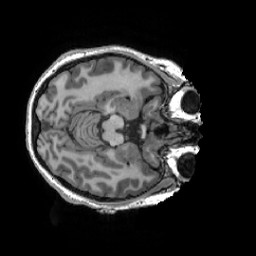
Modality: T1w
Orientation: axial
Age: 31
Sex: female
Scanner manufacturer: ge
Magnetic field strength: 3 T
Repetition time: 0.007348 s
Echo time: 0.003036 s